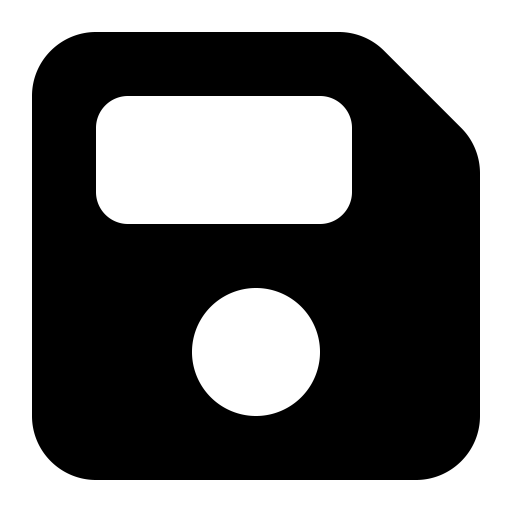
Tags: icon, FontAwesome, fa-icon, solid, floppy, disk